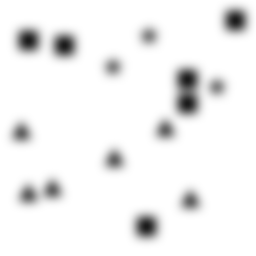
Squares: 6
Triangles: 6
Stars: 3
Total shapes: 15